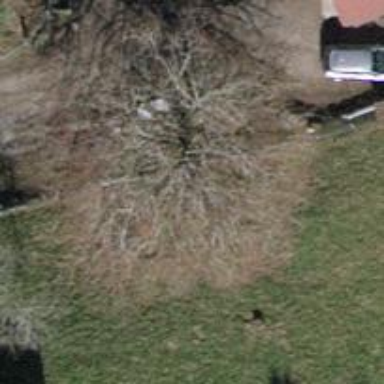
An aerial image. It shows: Beautiful tree in nature.